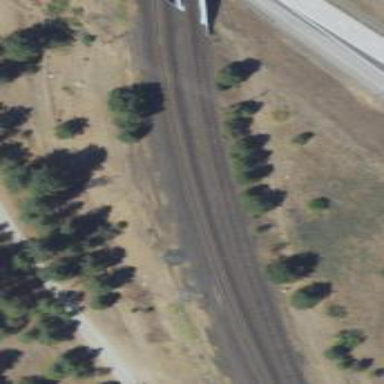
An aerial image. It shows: Railway track.